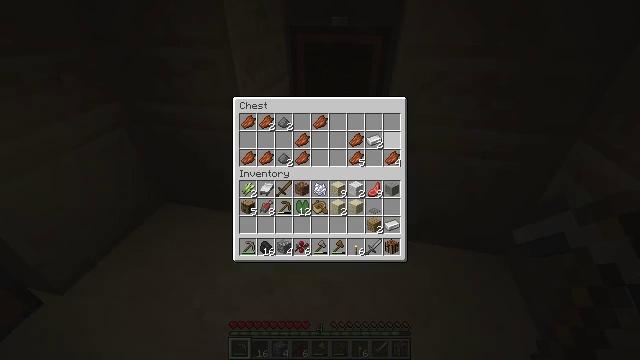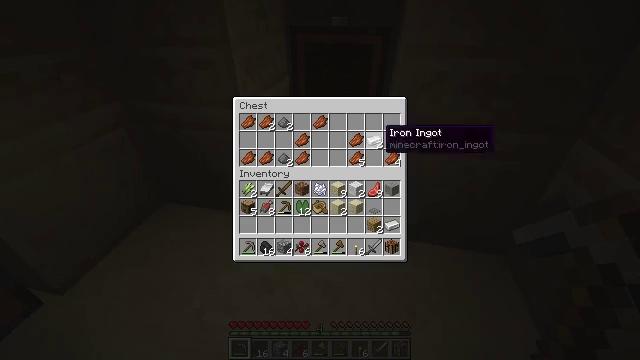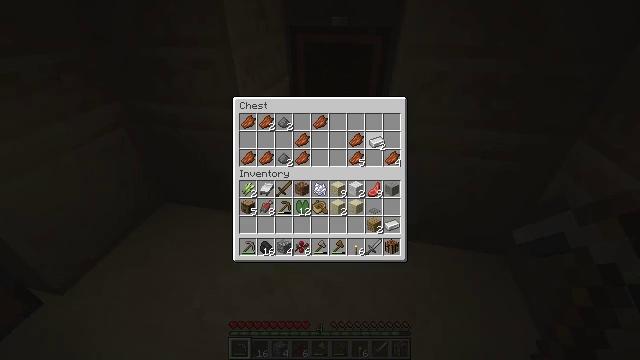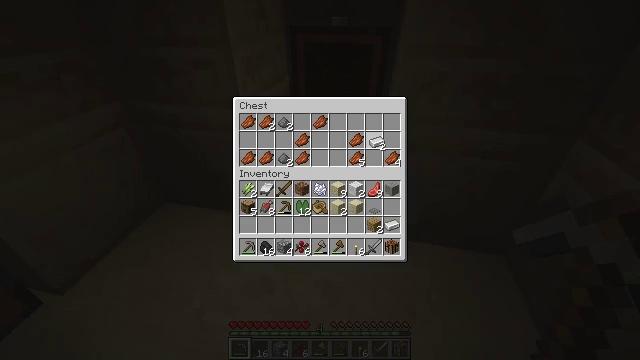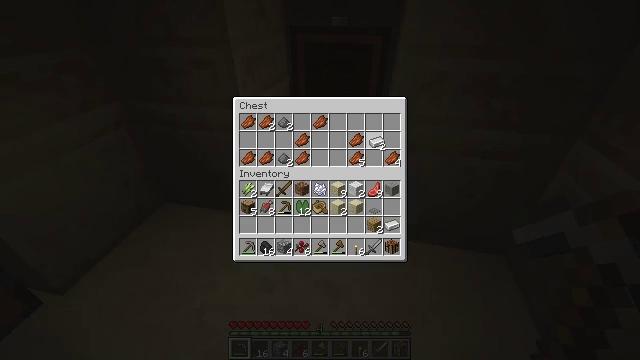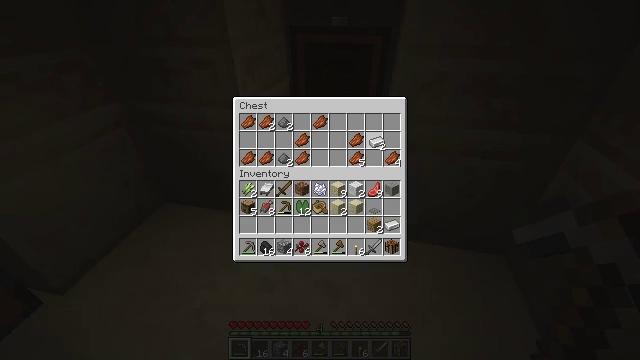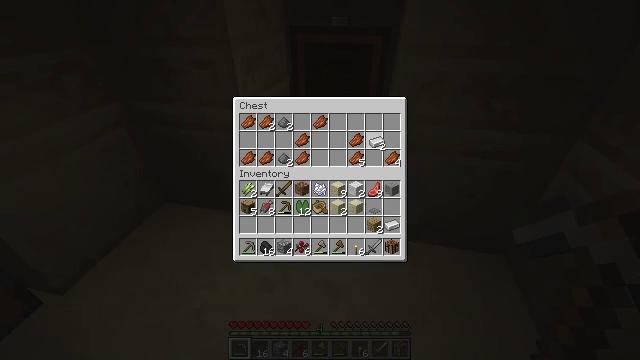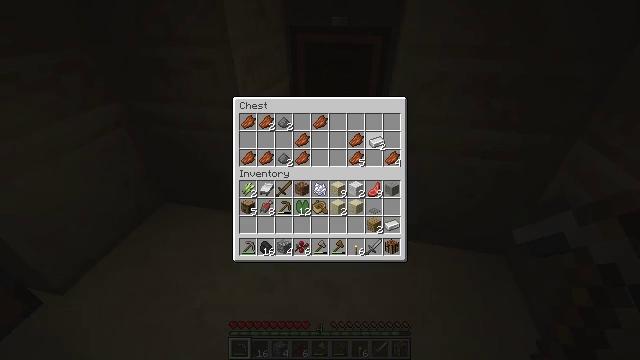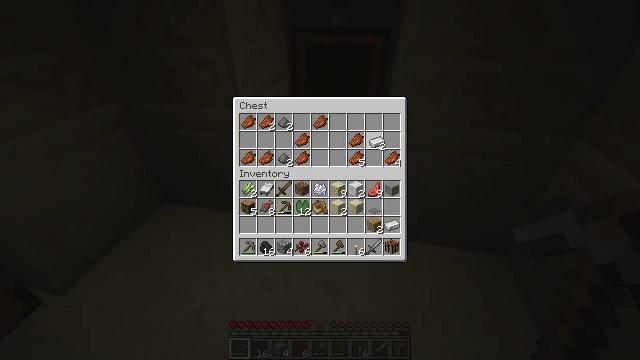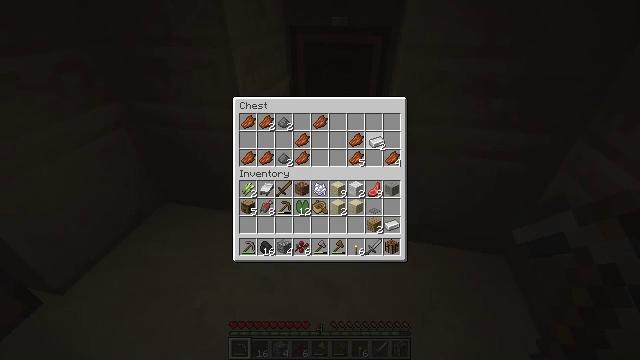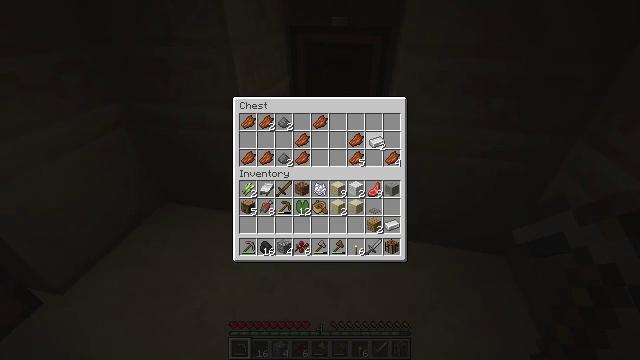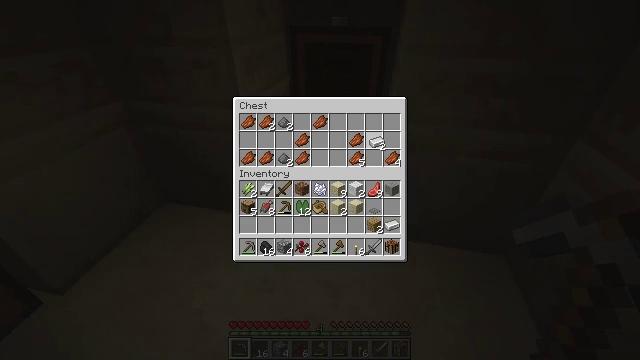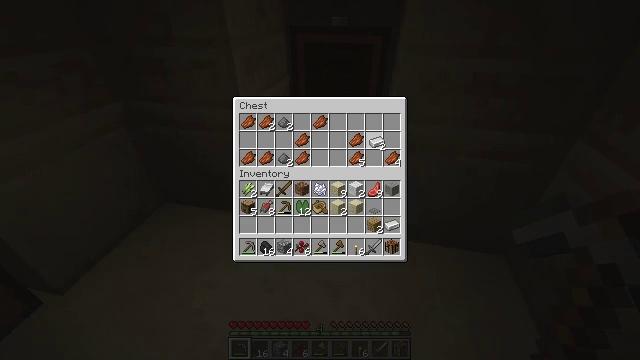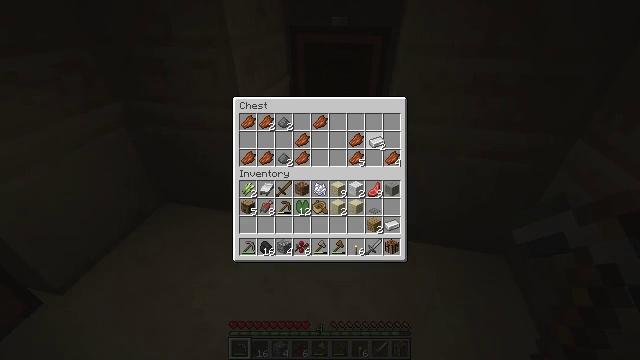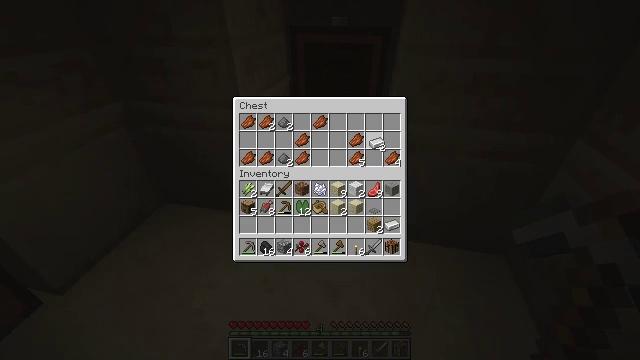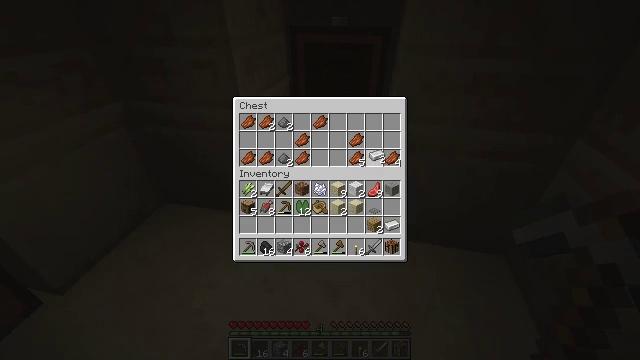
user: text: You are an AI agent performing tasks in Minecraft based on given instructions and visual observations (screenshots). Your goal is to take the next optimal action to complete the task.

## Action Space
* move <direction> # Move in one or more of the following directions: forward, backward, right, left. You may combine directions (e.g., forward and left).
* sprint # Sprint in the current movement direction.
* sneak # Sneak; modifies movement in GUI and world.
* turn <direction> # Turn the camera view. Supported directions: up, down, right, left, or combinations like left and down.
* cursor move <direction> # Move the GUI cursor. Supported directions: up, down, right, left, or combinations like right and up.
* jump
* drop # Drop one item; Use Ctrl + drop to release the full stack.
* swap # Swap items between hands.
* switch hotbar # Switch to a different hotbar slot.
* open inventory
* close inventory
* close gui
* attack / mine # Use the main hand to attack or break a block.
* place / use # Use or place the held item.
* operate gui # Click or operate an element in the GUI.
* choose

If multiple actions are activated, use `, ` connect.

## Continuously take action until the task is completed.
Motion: motion action
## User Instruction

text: Break the cut sandstone block.
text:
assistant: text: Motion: sneak, open gui
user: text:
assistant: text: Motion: sneak, operate gui
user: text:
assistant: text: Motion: no_op
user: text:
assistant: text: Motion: no_op
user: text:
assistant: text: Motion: no_op
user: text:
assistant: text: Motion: no_op
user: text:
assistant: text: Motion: no_op
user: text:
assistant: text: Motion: no_op
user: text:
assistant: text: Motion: no_op
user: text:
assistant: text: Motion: no_op
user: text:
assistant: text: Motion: no_op
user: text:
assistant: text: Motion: no_op
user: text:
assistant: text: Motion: no_op
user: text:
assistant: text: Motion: no_op
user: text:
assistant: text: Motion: cursor move down
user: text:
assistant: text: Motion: cursor move down
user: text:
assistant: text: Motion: no_op
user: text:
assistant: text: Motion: no_op
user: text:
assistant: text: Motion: cursor move down
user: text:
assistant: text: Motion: cursor move down
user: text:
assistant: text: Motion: cursor move down
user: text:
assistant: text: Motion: no_op
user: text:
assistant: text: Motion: no_op
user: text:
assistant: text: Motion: no_op
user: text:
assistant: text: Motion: no_op
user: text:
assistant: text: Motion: no_op
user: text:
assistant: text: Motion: no_op
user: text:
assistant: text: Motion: operate gui
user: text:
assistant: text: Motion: operate gui
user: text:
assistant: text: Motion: no_op